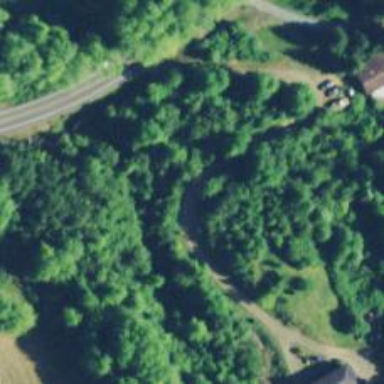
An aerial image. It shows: Driveway.